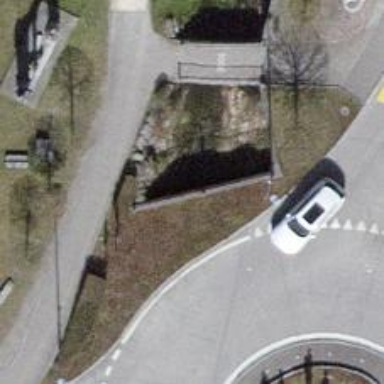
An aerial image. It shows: Tunnel.